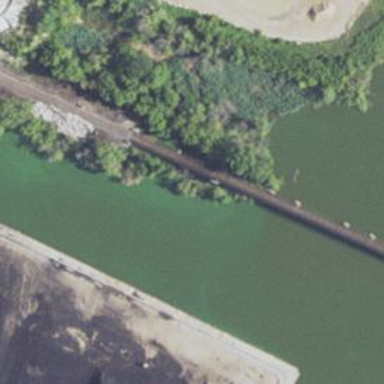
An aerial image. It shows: Trestle bridge over railway tracks.